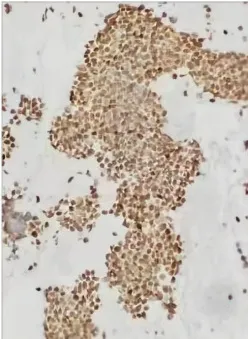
Histological images of the pancreatic tumor showing small cell carcinoma in the pancreas (hematoxylin and eosin staining (HE), x200 magnification). Was immunohistochemical staining with TTF-1.
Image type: pathology (immunostaining)